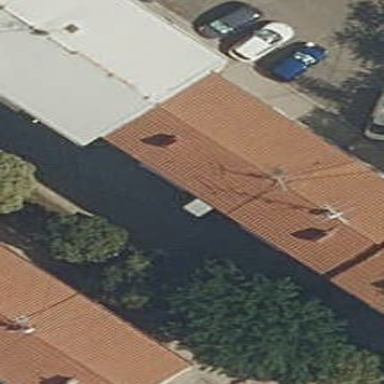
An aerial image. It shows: Hipped-roof building with apartments.